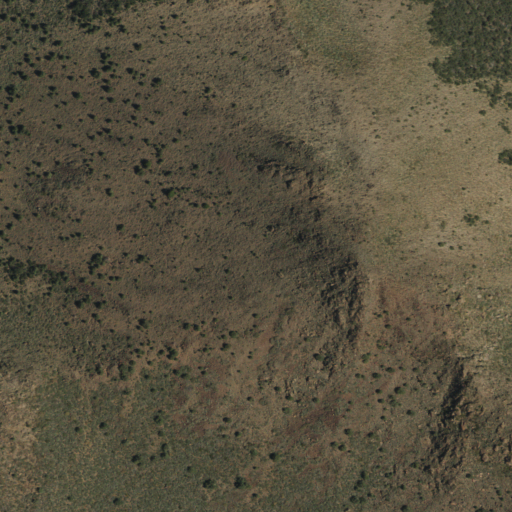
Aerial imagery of mountain in Nevada named Lyon Peak containing shrub and evergreen forest